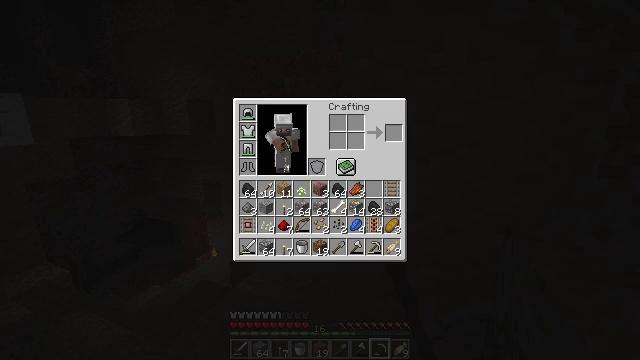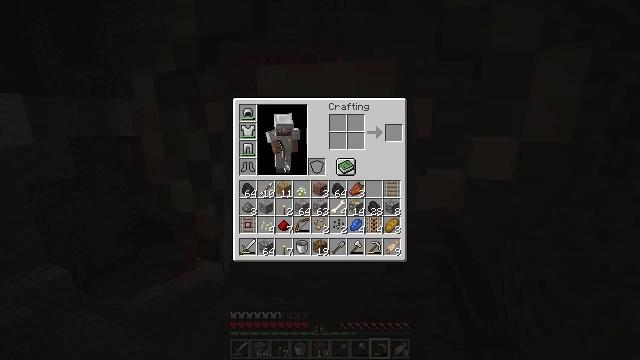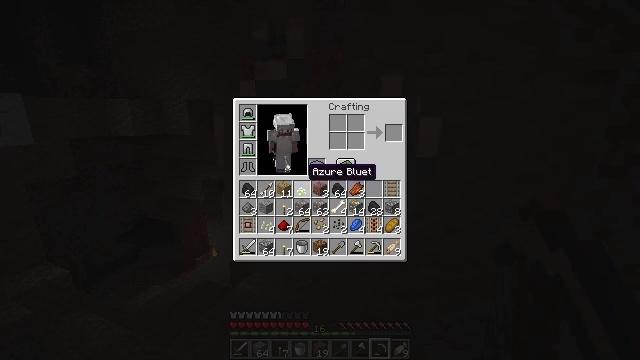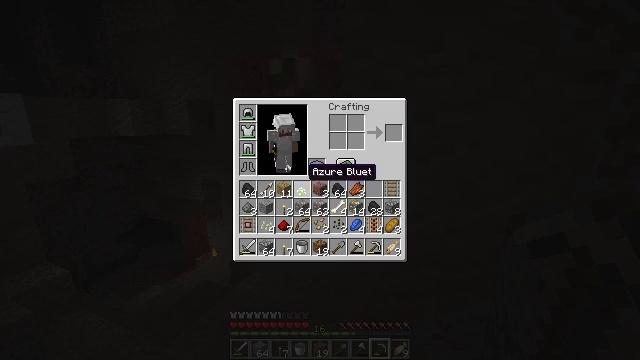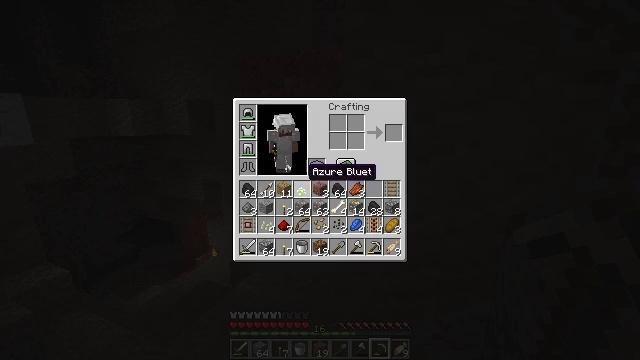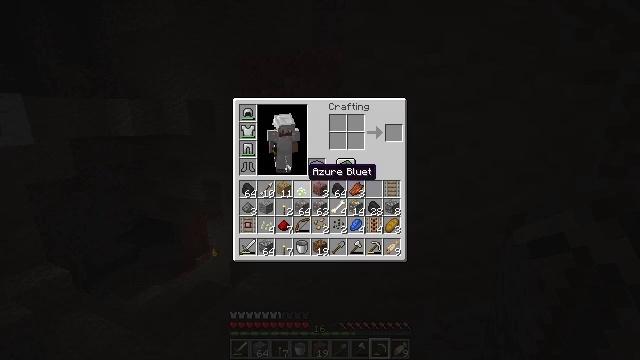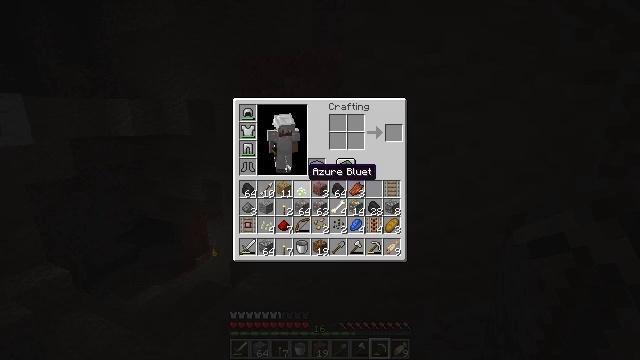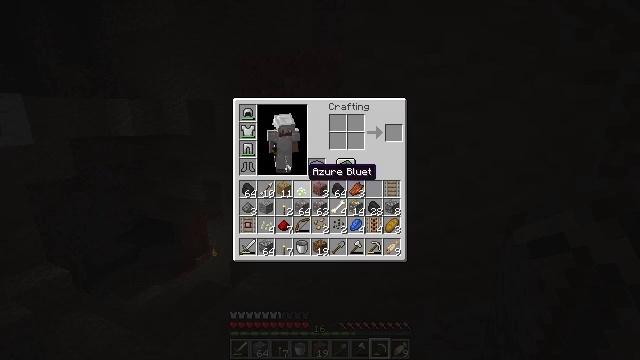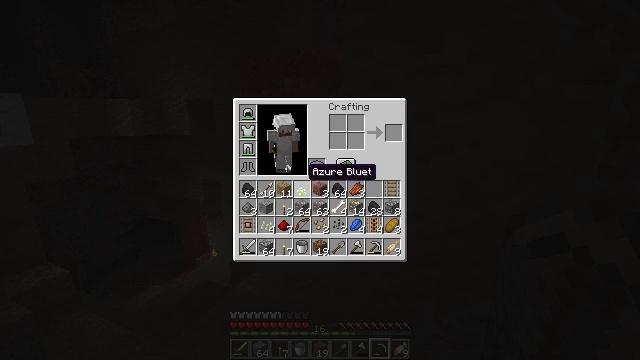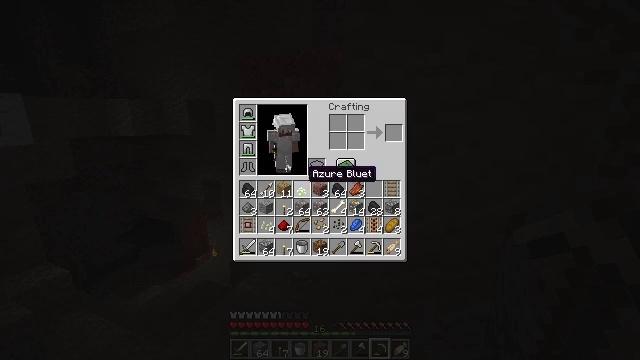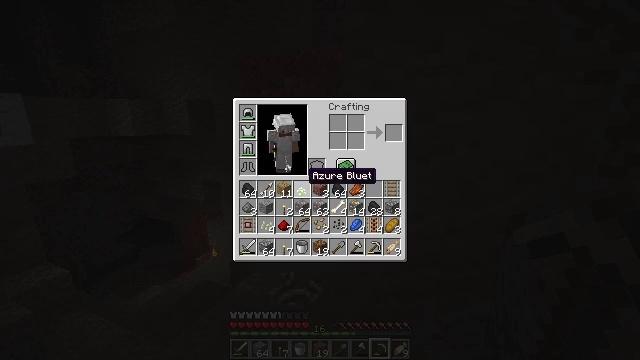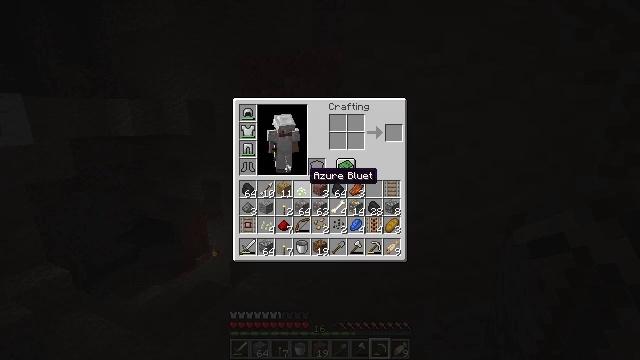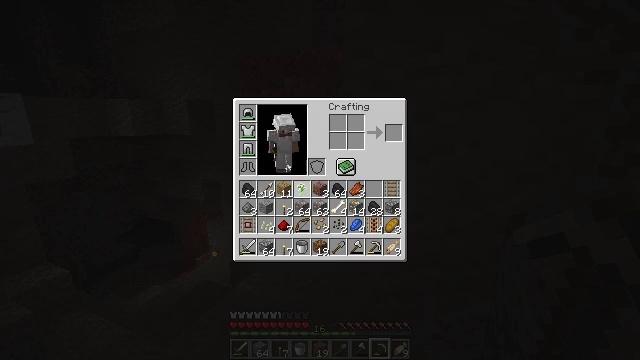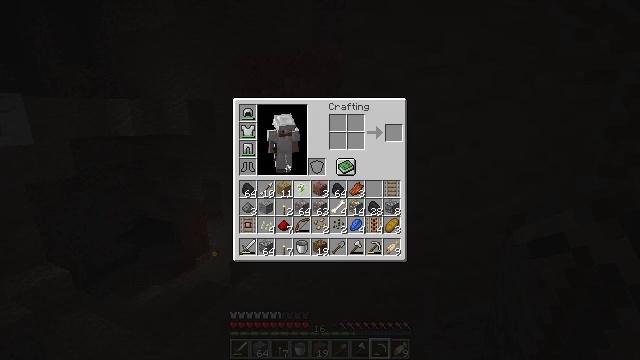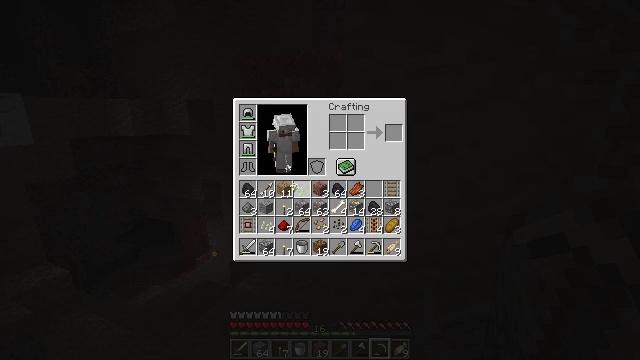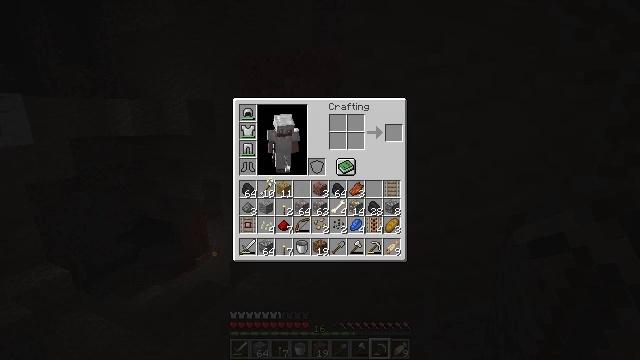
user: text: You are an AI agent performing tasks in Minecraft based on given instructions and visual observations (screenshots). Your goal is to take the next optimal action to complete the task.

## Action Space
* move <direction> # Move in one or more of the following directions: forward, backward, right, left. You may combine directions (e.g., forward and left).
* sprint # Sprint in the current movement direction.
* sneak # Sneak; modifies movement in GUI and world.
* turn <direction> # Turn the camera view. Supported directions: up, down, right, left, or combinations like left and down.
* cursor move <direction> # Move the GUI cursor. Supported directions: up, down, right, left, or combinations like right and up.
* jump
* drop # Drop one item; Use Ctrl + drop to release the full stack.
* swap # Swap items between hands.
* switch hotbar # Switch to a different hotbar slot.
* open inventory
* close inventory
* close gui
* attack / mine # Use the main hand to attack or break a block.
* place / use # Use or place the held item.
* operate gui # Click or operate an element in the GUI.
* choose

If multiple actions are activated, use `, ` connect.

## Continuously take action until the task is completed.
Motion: motion action
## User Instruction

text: Remove an azure bluet from the inventory.
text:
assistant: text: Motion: open gui
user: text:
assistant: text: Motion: no_op
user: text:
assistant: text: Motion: no_op
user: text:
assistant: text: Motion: no_op
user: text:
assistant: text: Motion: no_op
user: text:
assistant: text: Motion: no_op
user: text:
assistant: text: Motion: no_op
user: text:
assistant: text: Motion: no_op
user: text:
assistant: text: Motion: no_op
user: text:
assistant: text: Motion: no_op
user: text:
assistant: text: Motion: no_op
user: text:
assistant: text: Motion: operate gui
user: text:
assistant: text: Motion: operate gui
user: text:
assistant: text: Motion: operate gui
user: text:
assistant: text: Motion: cursor move left
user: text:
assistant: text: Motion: cursor move left and up
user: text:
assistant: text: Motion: cursor move left and up
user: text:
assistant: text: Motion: cursor move left and up
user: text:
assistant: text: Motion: cursor move up
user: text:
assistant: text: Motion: no_op
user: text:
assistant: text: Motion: operate gui
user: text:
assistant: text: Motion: operate gui
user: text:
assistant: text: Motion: operate gui
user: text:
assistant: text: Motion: operate gui
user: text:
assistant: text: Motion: no_op
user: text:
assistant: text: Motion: cursor move down
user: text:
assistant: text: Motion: cursor move right and down
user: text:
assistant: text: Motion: cursor move right and down
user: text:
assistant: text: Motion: cursor move right and down
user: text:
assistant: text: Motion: no_op